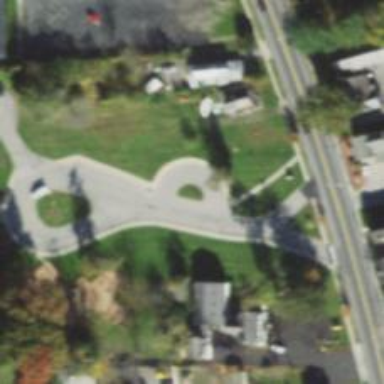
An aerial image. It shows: Turning loop on the road.